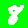
Digit: 8